Question: I have setup my pagination exactly how bootstrap pagination examples are given. Everything works except the links. Apparently the Jquery script removes the 'href="link"' from the '<a>' tag.
This is what my php script generates in the html without the pagination script
'''
<div id="alphabet">
<ul>
<li><a href="/retailers.php">All</a></li>
<li><a href="/retailers.php?letter=0-9" >0-9</a></li>
<li><a href="/retailers.php?letter=A" >A</a></li>
<li><a href="/retailers.php?letter=B" >B</a></li> </ul>
</div>
'''
This is what the pagination script does to my pagination links, as you can see it takes the links out:
'''
<div id="alphabet" class="pagination">
<ul>
<li><a data-original-title="" title="">&lt;&lt;</a></li>
<li><a data-original-title="" title="">&lt;</a></li>
<li><a data-original-title="" title="">1</a></li>
<li><a data-original-title="" title="">2</a></li>
<li class="active"><a data-original-title="" title="">3</a></li>
<li><a data-original-title="" title="">4</a></li>
<li><a data-original-title="" title="">5</a></li>
<li><a data-original-title="" title="">&gt;</a></li>
<li><a data-original-title="" title="">&gt;&gt;</a></li>
</ul></div>
'''
This is a screenshot of the my pagination with the script, as you can see it displays them exactly like the examples on the pagination site:

This is the options javascript I am using:
'''
var options = {
currentPage: 3,
totalPages: 10,
useBootstrapTooltip:true
bootstrapTooltipOptions: {
html: true,
placement: 'bottom'
}
}
$('#alphabet').bootstrapPaginator(options);
'''
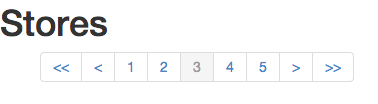
Answer: ---
'''
pageUrl: function(type, page, current){
return "http://example.com/list/page/"+page;
}
'''
I think you should adapt the code to get the letter instead of the page; you probably can do that with data-attributes.